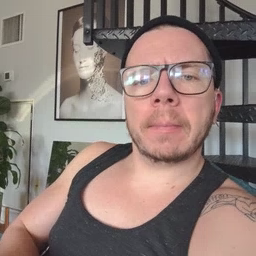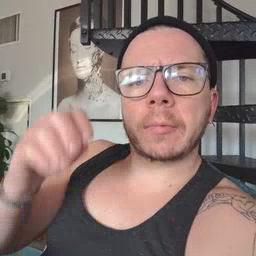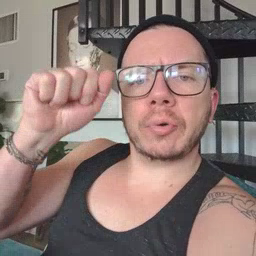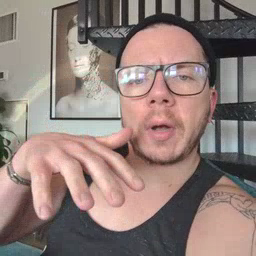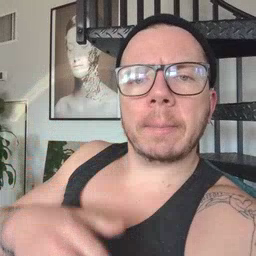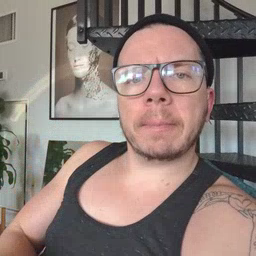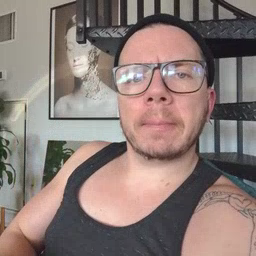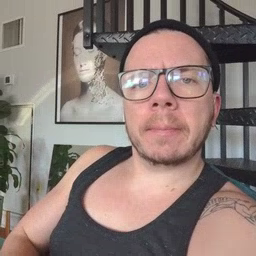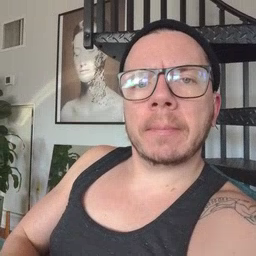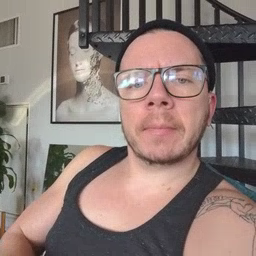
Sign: drop